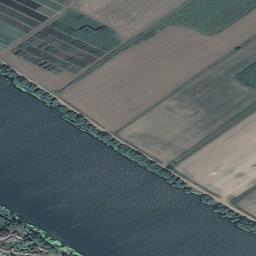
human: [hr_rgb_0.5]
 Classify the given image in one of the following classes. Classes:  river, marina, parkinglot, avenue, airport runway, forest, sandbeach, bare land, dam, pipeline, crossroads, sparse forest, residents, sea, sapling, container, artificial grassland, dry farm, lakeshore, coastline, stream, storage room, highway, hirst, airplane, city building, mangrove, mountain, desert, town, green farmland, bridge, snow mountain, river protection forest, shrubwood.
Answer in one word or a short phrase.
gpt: river